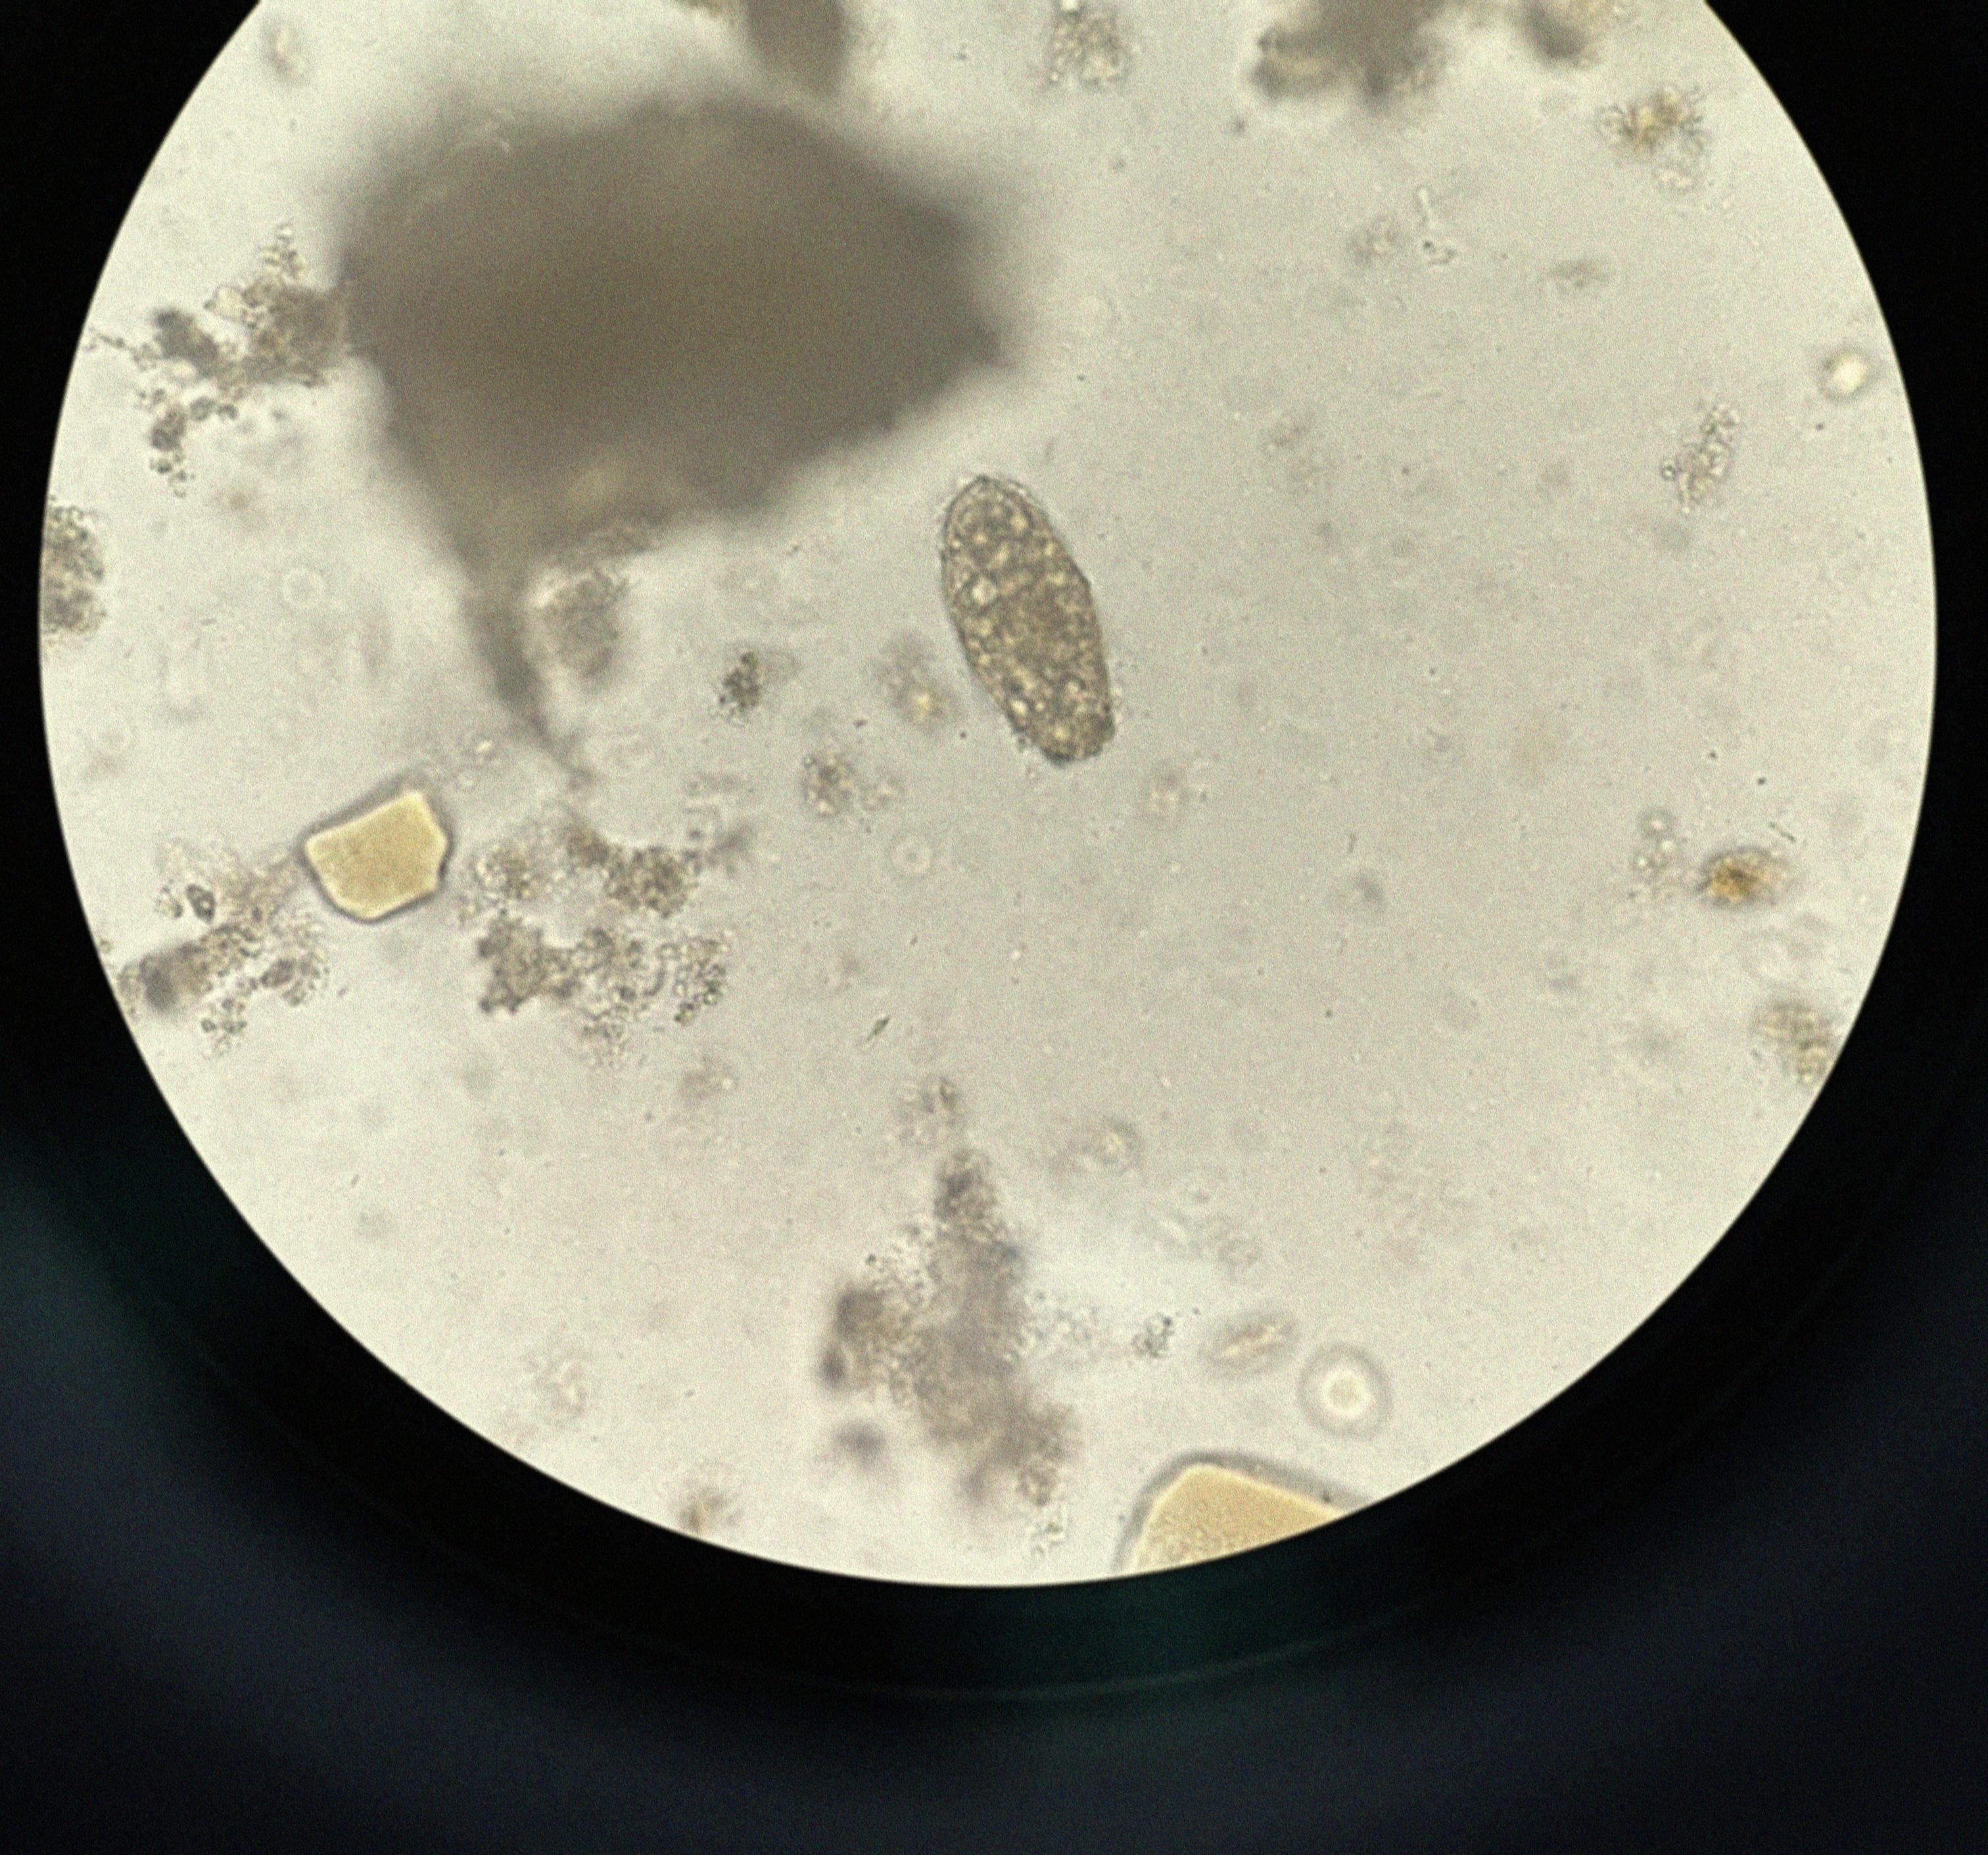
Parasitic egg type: Ascaris lumbricoides